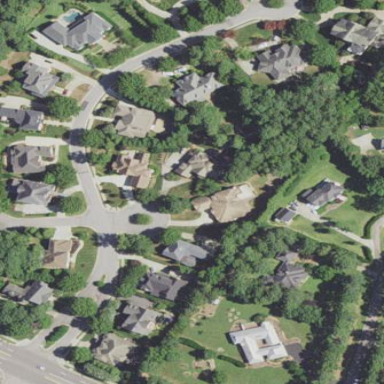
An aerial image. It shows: Residential neighbourhood.